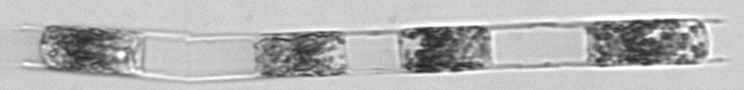
Label: Hemiaulus